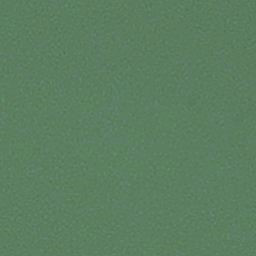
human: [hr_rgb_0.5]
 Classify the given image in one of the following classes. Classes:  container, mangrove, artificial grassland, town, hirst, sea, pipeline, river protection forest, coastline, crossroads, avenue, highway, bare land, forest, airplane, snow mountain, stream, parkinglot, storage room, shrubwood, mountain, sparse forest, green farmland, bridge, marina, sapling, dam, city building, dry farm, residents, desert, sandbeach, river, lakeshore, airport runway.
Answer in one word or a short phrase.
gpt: sea